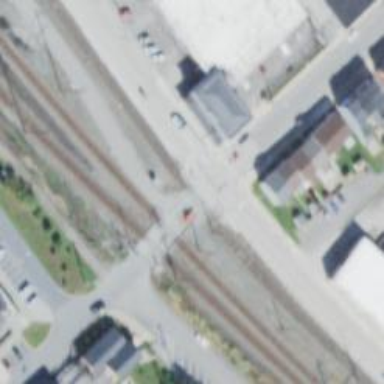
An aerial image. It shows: Crossing for the railway.